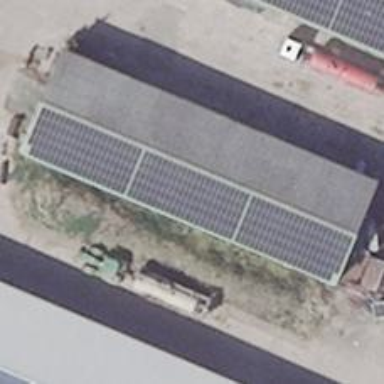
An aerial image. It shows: Solar photovoltaic panel generator producing electricity in small installation.